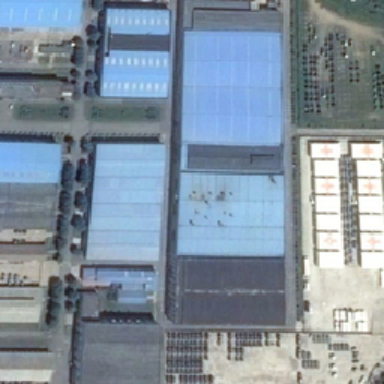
Van is parked by a blue factory building .